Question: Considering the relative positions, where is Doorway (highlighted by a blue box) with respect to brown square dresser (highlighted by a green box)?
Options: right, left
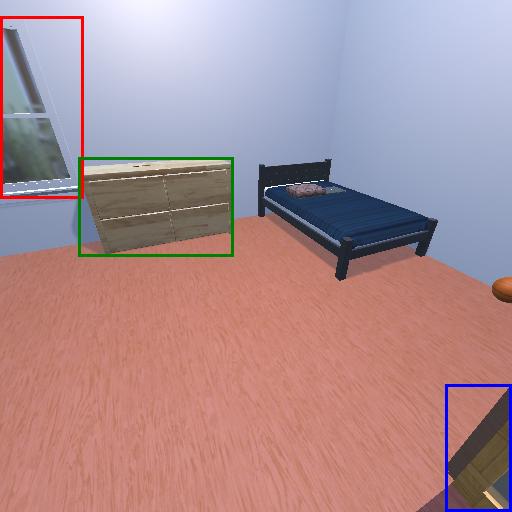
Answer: right